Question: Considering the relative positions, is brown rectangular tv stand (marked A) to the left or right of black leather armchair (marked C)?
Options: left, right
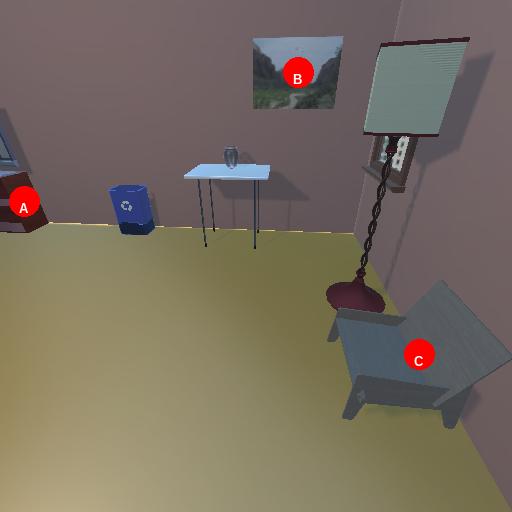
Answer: left